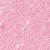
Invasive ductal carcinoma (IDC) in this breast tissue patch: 0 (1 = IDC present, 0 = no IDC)